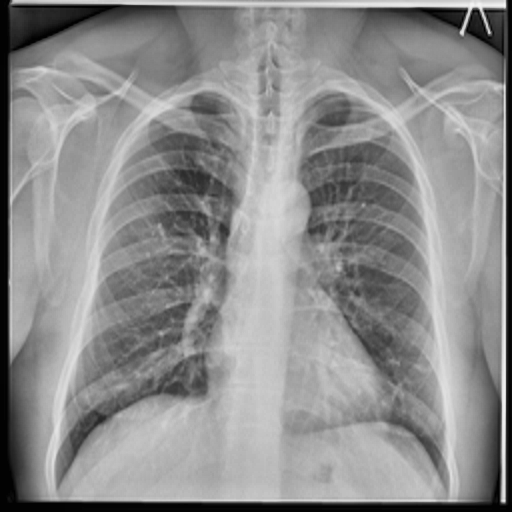
Finding: TUBERCULOSIS